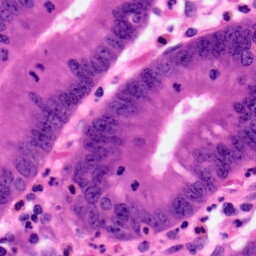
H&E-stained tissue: Pancreatic